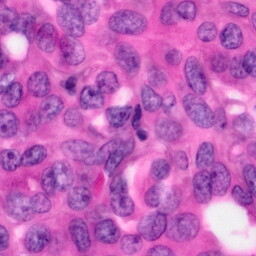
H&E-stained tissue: Pancreatic